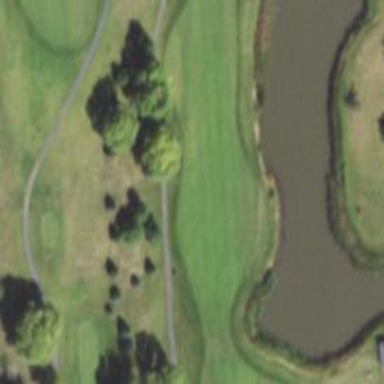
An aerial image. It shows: View of golf hole.